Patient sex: M
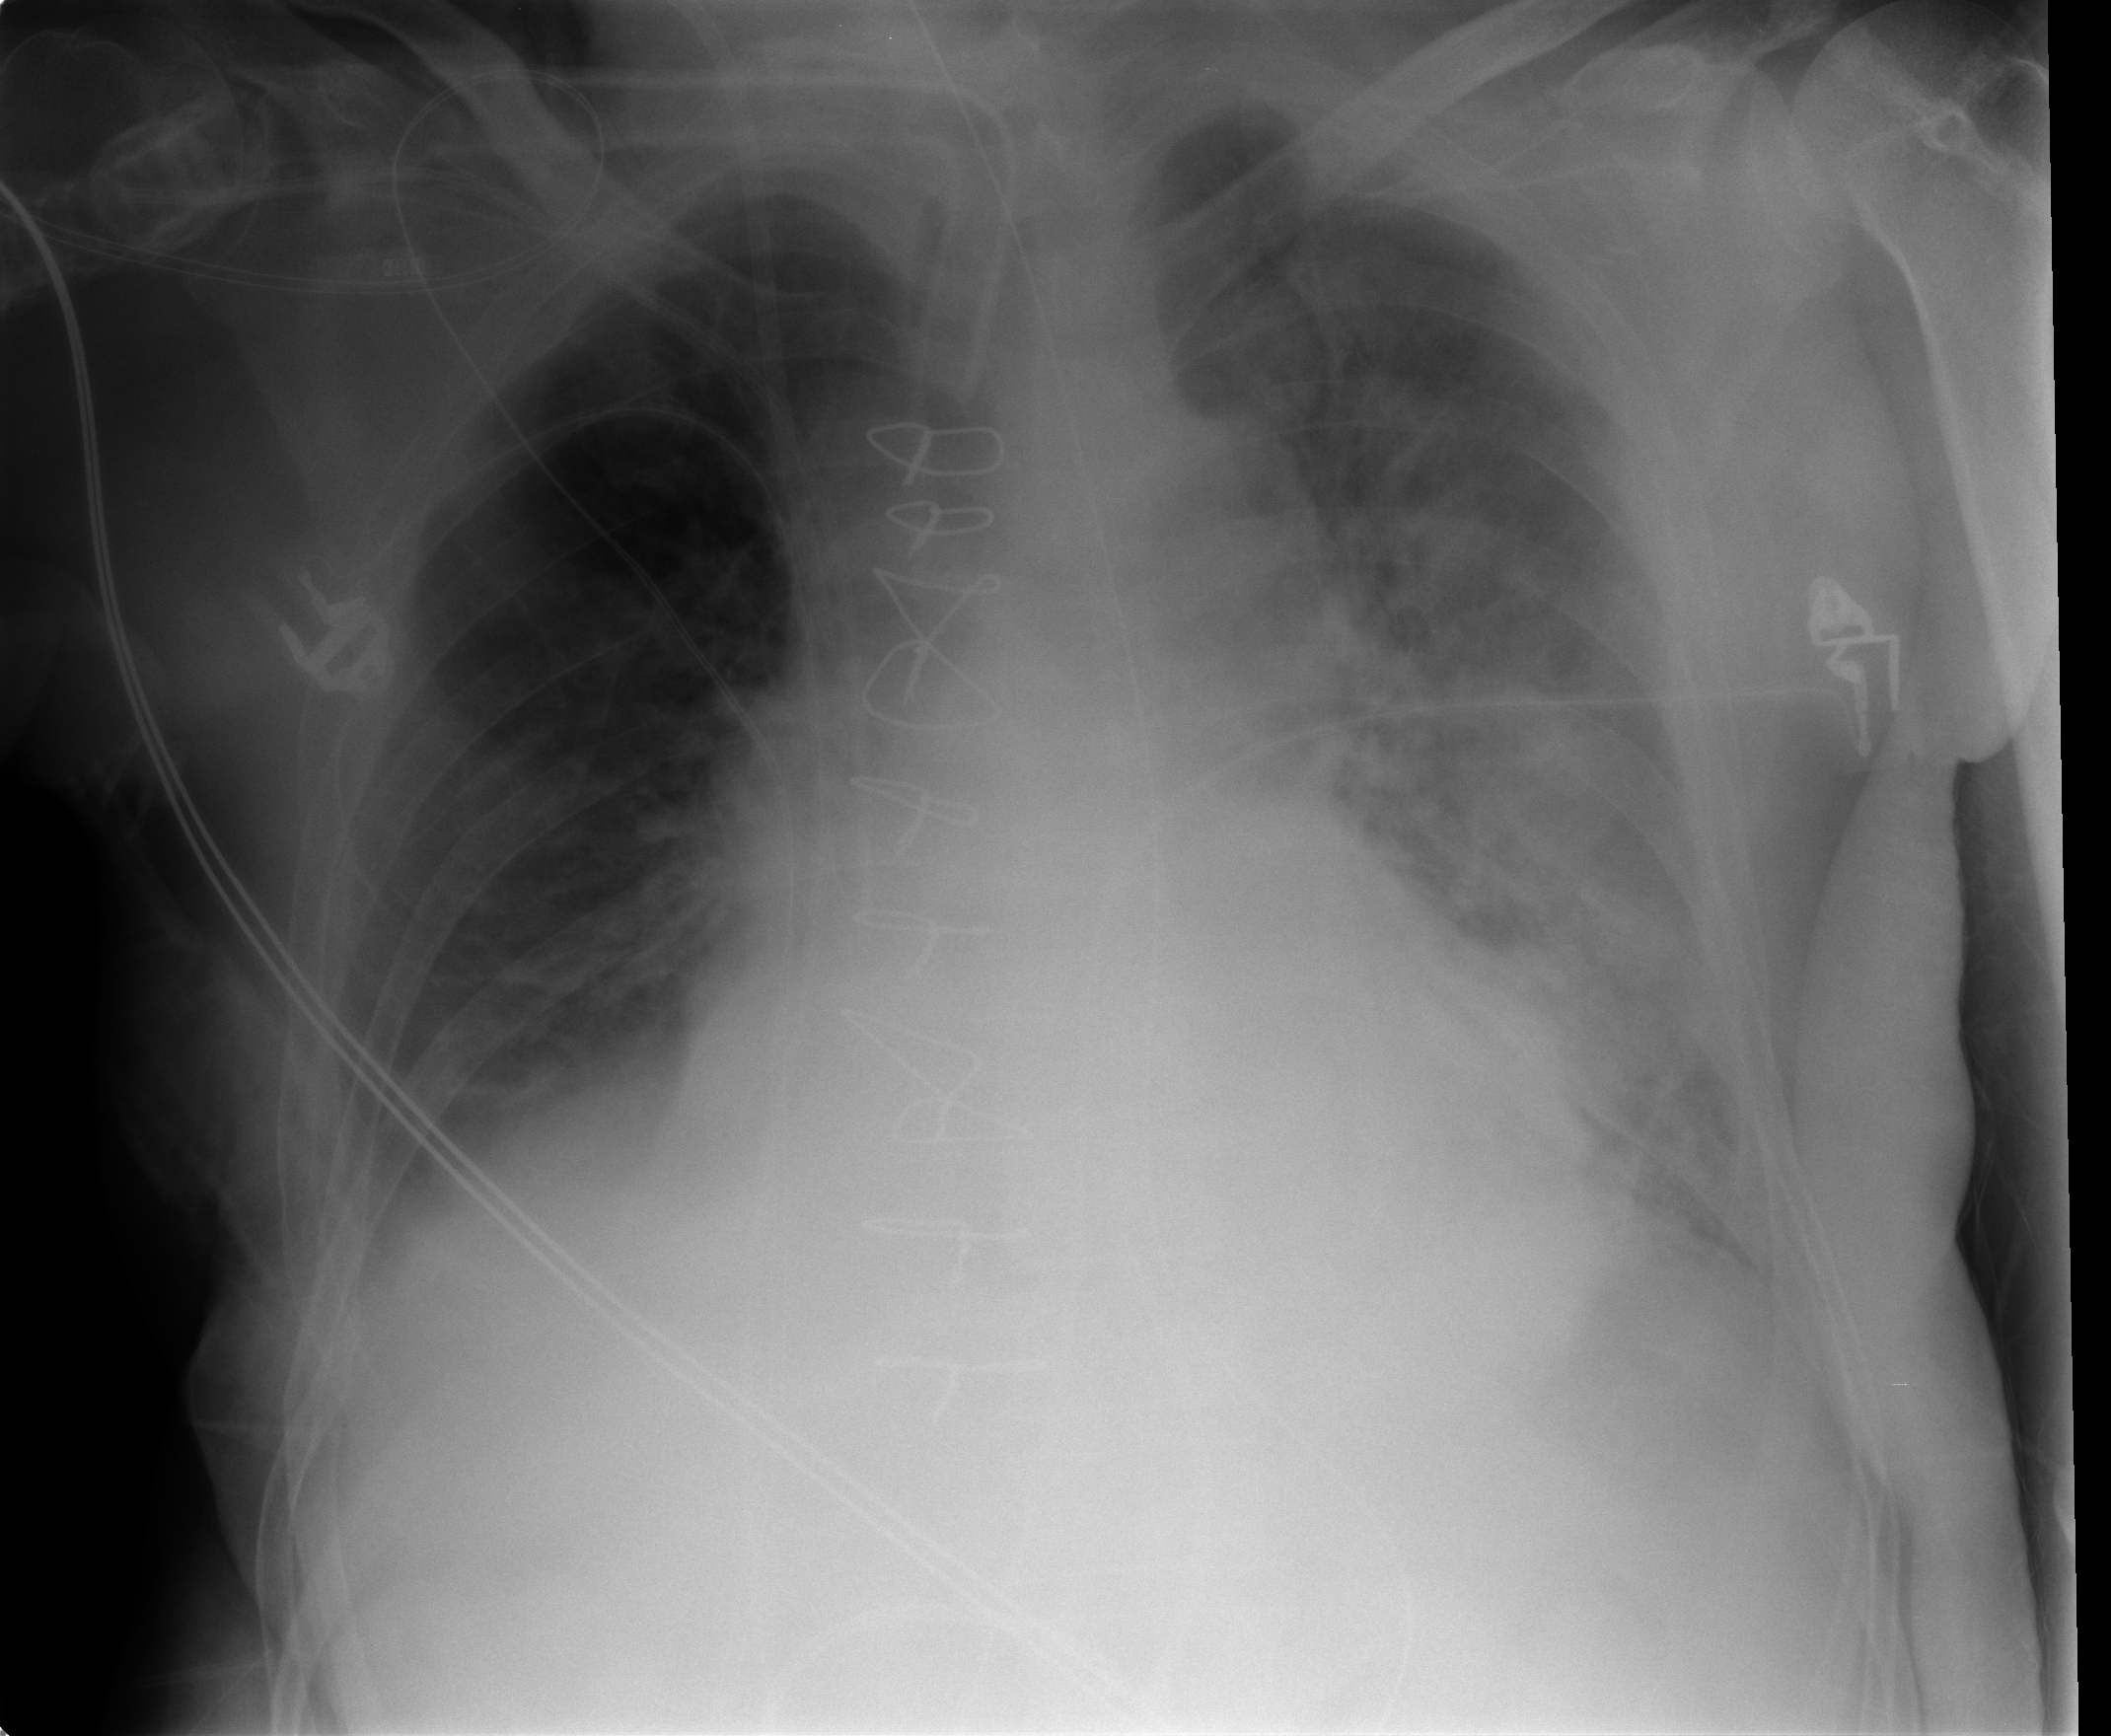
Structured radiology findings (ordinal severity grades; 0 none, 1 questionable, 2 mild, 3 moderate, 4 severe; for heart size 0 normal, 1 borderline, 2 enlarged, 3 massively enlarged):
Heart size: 2
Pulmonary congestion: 2
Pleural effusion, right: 2
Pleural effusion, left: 3
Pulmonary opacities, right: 0
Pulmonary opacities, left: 3
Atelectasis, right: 2
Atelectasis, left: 3